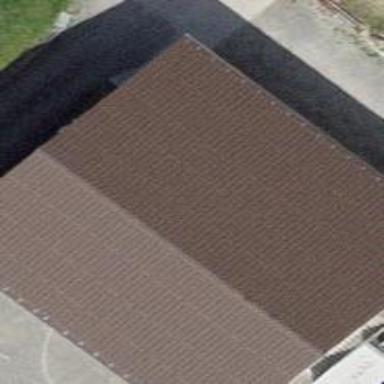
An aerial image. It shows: Rural barn.